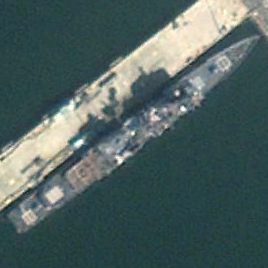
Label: cruiser